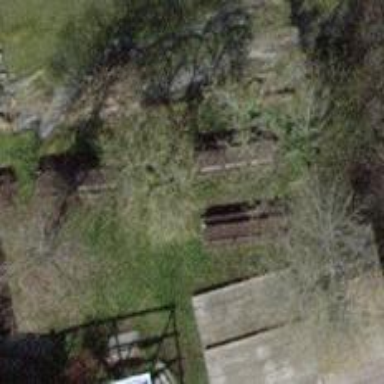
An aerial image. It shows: Picnic table located in leisure land area.